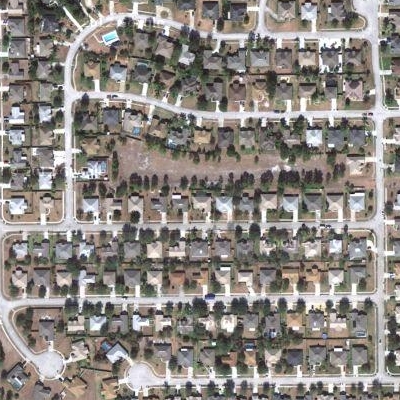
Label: Resident